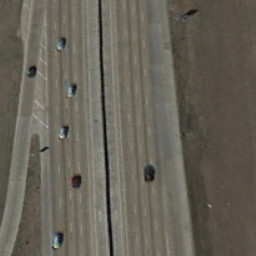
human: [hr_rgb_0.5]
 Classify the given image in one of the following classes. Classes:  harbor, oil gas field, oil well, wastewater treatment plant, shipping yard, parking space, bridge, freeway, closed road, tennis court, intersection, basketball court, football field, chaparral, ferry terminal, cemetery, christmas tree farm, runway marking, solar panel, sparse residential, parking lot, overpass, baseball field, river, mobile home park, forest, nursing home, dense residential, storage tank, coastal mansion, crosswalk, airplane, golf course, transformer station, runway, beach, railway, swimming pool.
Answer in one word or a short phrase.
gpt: freeway